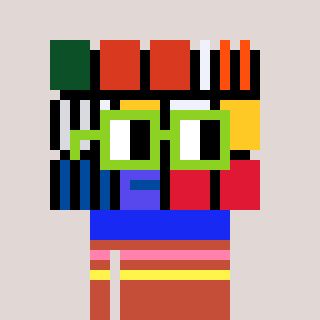
a pixel art character with square light green glasses, a abstract-shaped head and a rust-colored body on a warm background